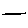
Label: line